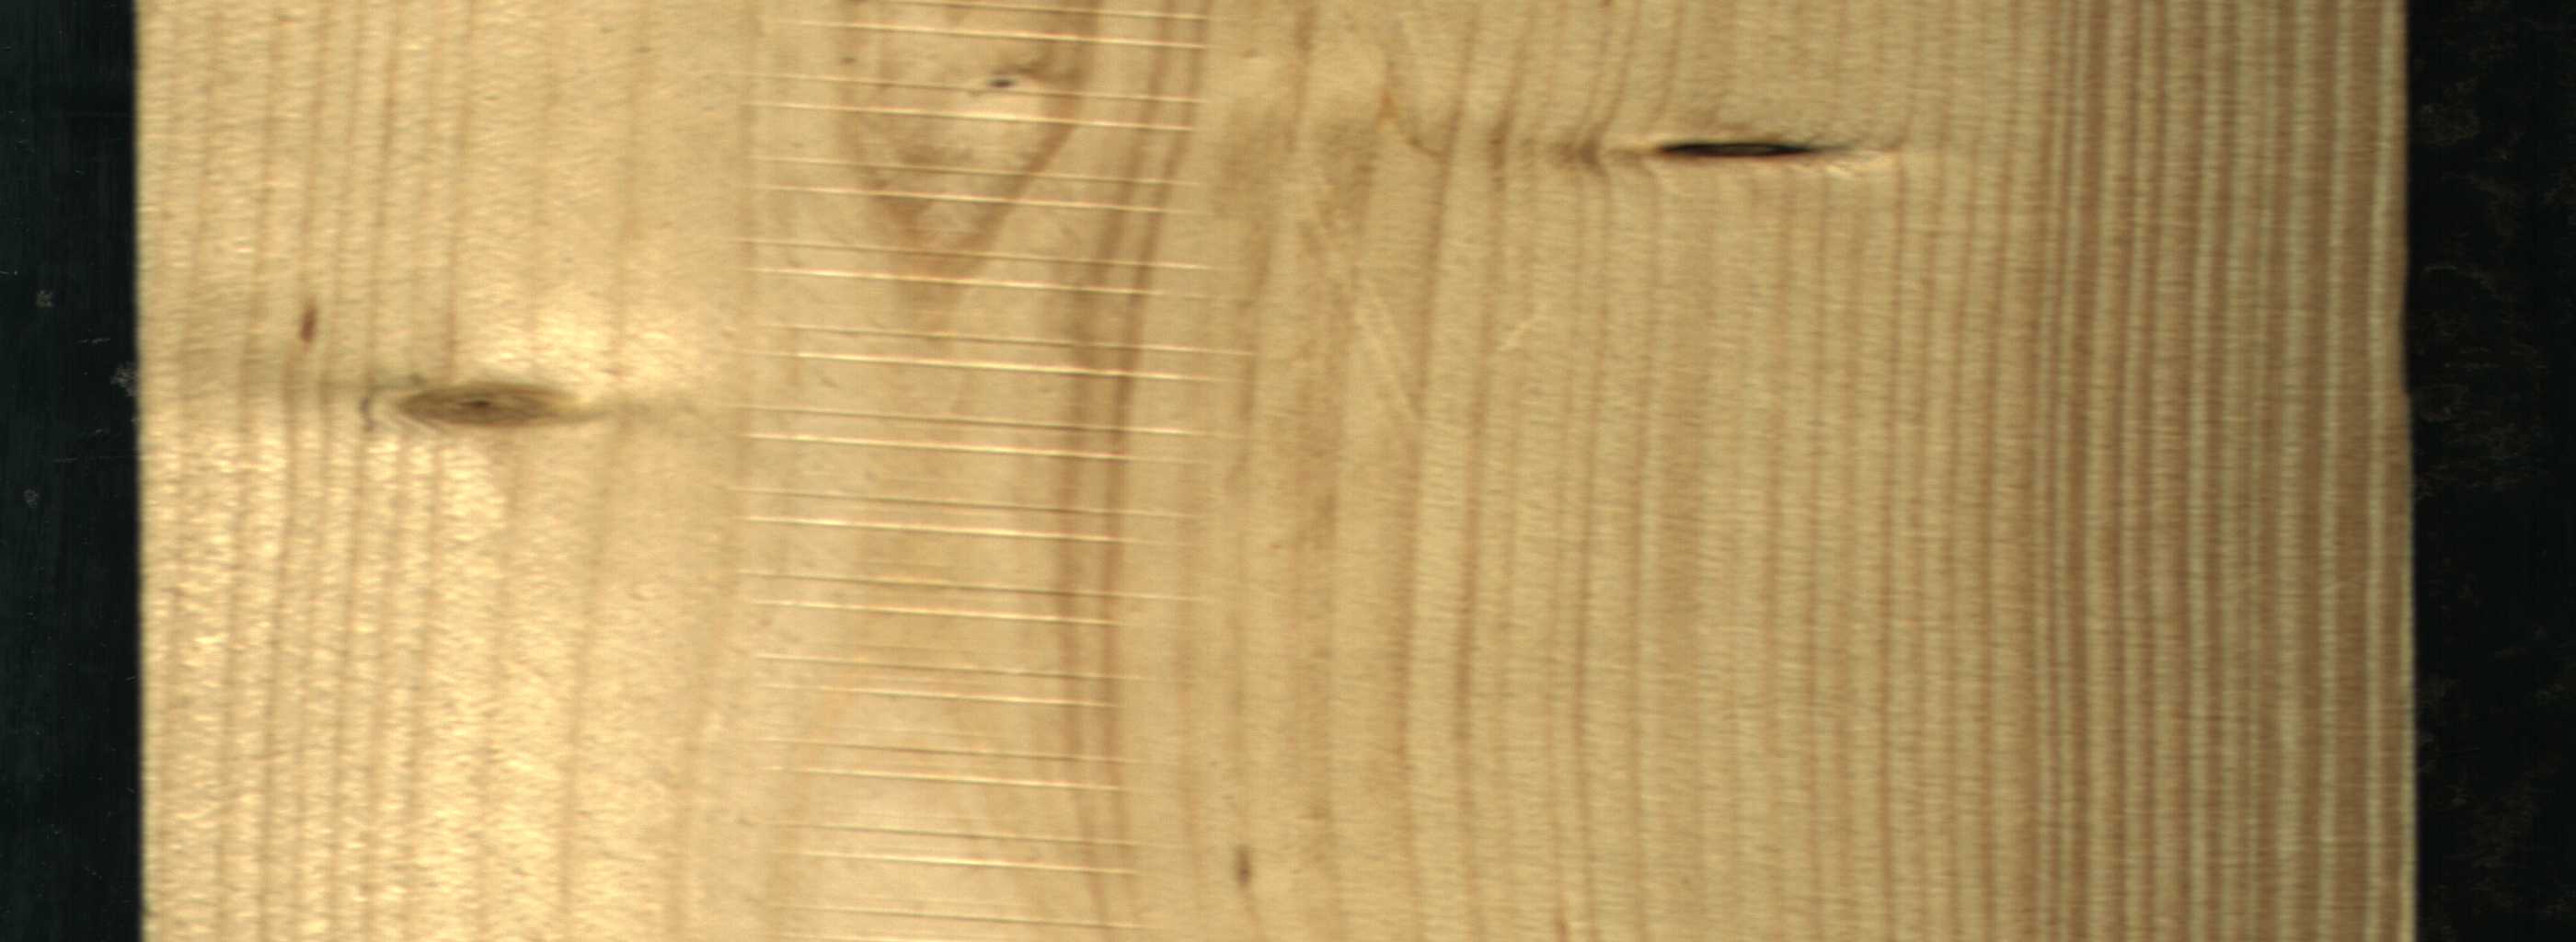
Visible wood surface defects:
Dead_Knot
Live_Knot